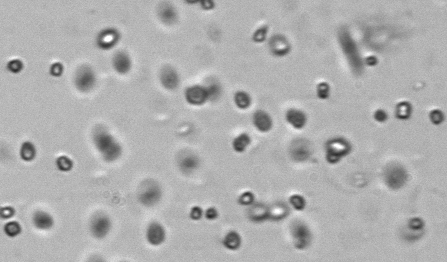
Label: Phaeocystis